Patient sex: M
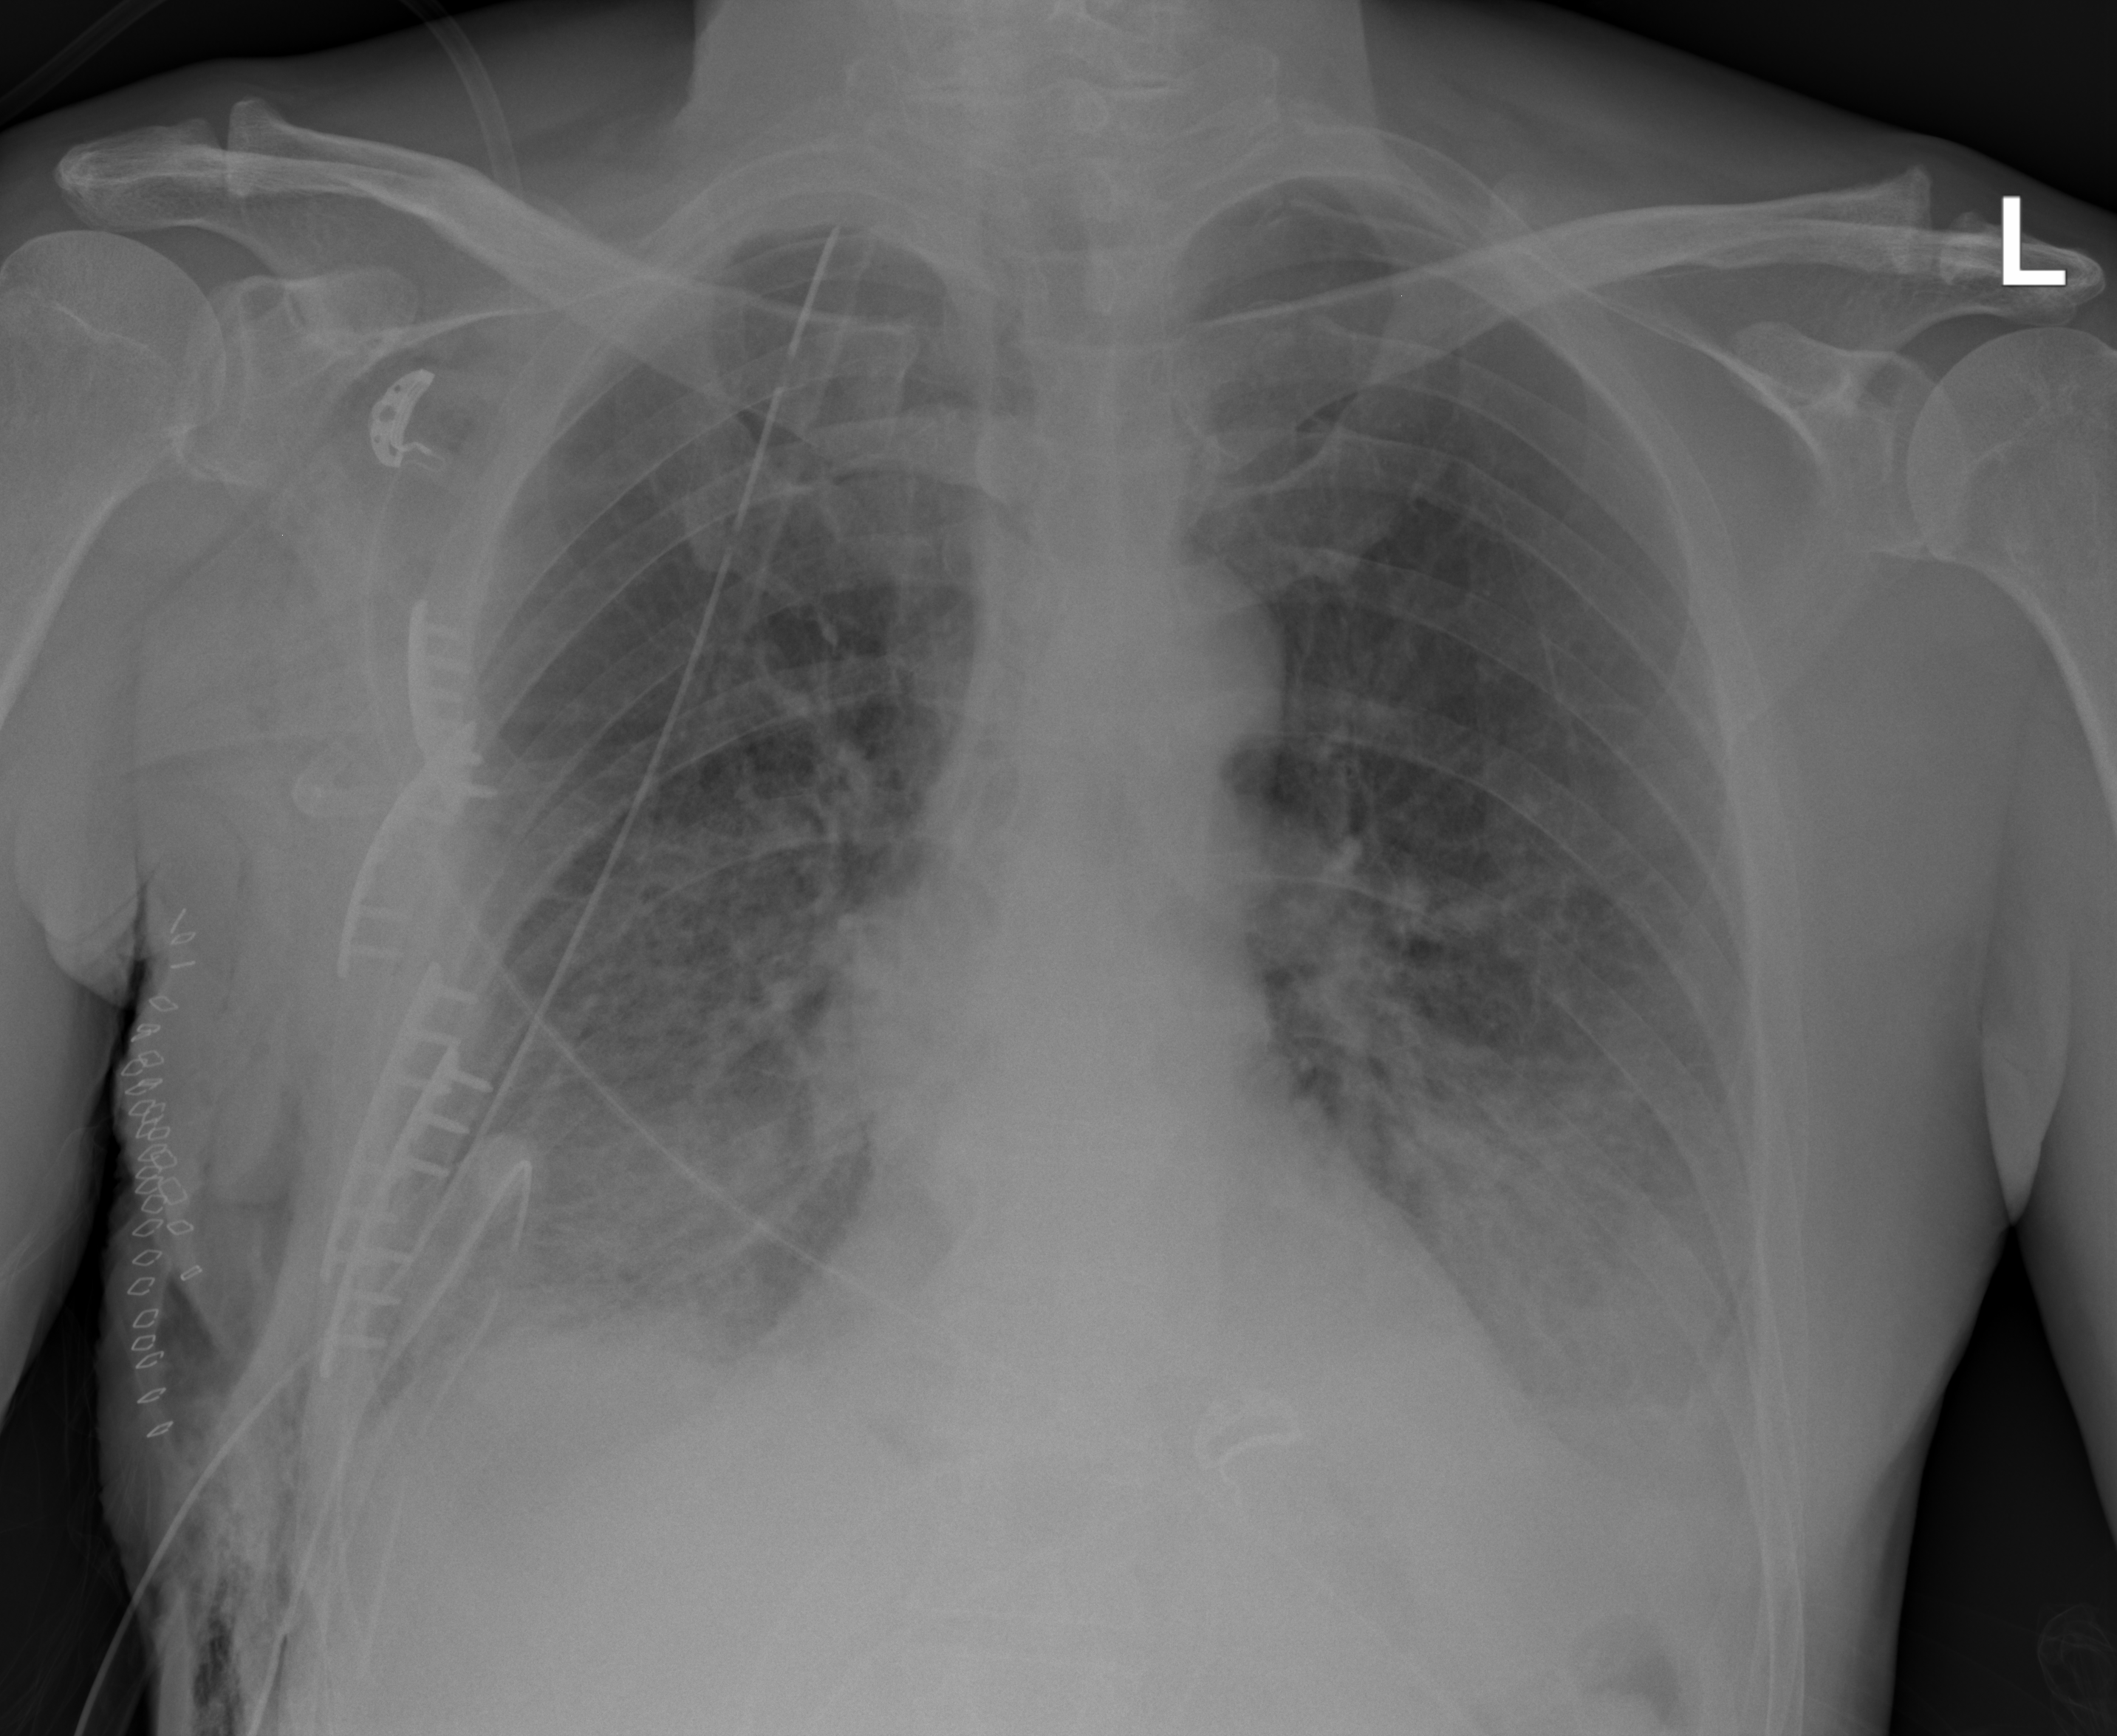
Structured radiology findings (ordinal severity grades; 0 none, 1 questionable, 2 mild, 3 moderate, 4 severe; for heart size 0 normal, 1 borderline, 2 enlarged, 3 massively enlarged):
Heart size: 0
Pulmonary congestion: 1
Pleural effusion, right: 2
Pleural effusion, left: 2
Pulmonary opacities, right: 3
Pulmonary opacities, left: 3
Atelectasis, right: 2
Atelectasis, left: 2